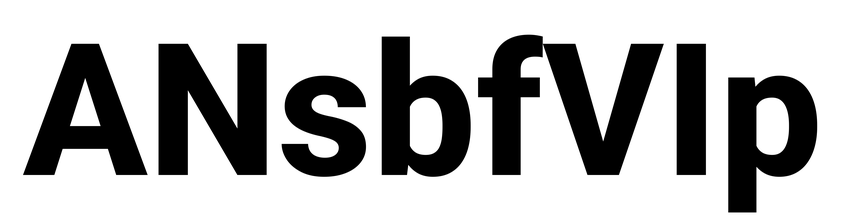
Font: Roboto_ExtraBold